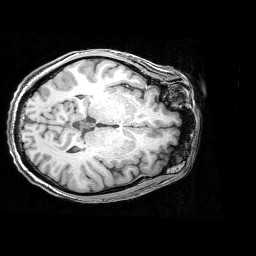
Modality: T1w
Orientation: axial